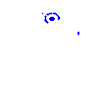
Particle: electron